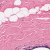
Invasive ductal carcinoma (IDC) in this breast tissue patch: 0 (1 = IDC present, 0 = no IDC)